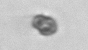
Label: Heterocapsa_rotundata